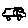
Label: car